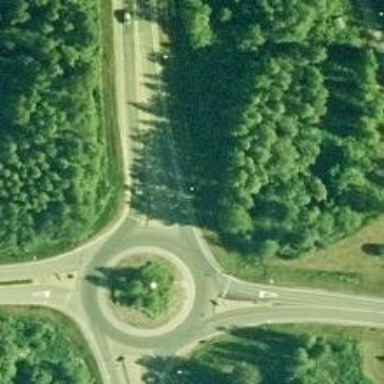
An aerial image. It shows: Road with "give way" sign.